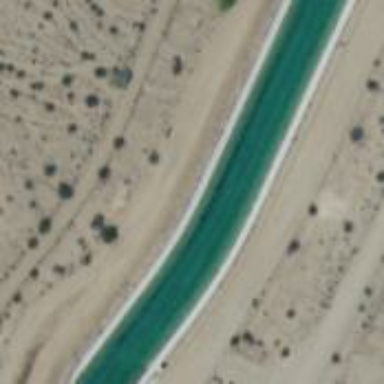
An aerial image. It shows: Water canal.